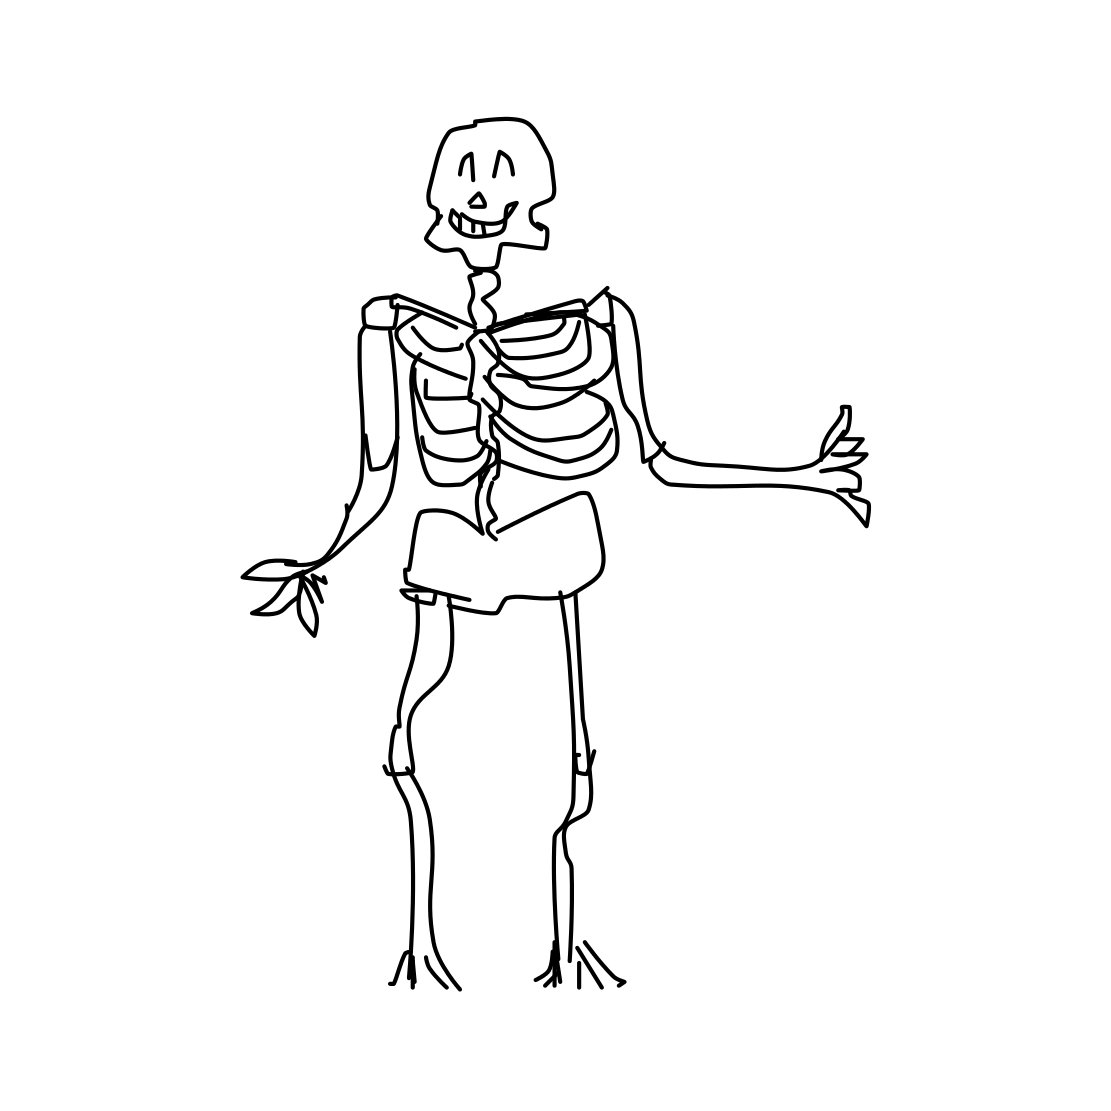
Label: human-skeleton